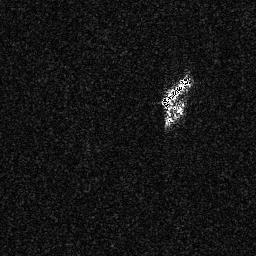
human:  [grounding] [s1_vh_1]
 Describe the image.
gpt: In the satellite image, there is  <ref>1 medium ship </ref> <box>[[62, 27, 75, 42, 0]]</box> located at center.